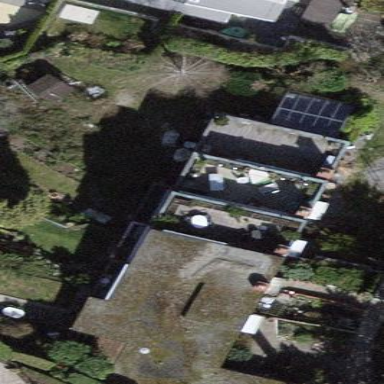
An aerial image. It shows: Terrace building with flat roof.